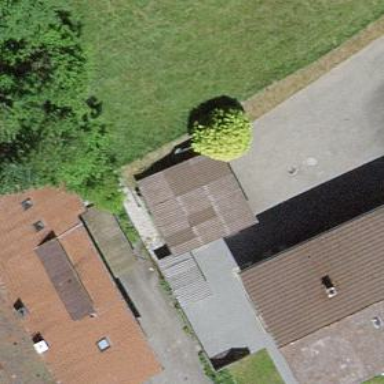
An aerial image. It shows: Garage.